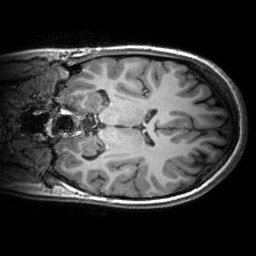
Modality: T1w
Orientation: coronal
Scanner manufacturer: siemens
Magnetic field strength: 3 T
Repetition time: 2.53 s
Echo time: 0.00299 s